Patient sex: M
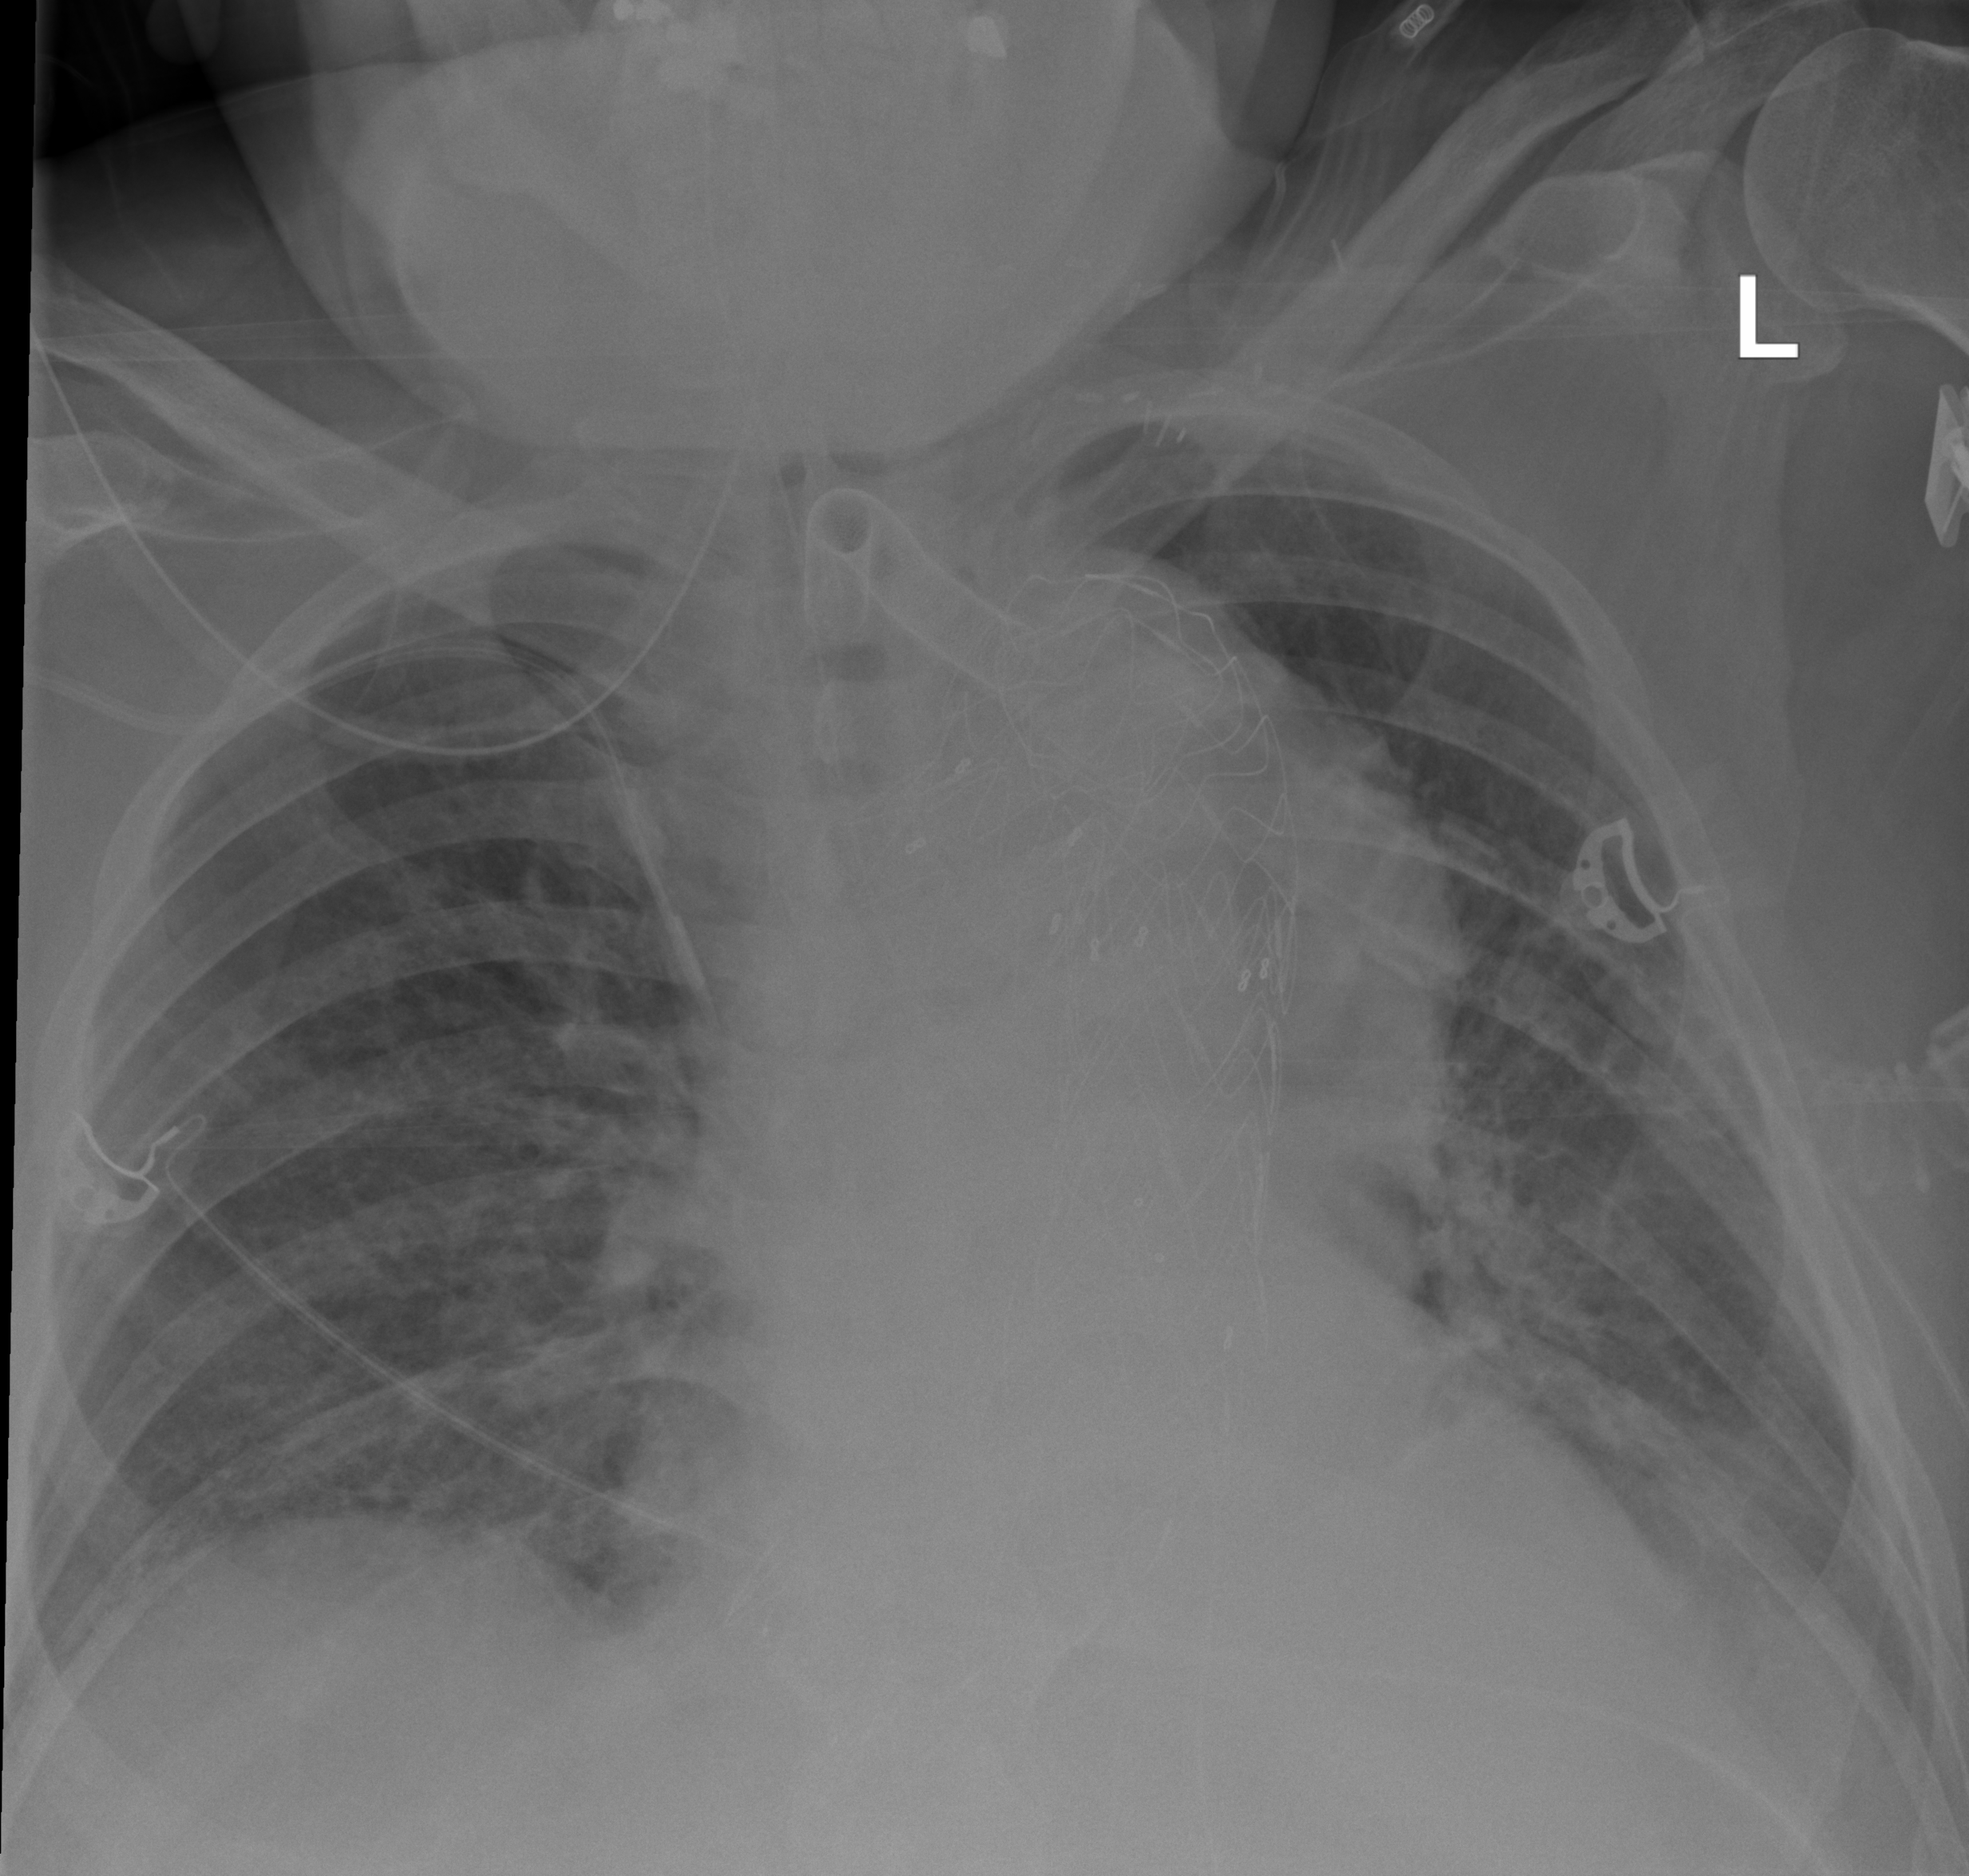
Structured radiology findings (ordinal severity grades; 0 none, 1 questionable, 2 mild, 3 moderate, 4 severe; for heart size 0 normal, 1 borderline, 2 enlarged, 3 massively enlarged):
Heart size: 2
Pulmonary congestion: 2
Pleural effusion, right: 0
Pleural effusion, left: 2
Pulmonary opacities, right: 2
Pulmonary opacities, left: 2
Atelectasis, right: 2
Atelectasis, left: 3